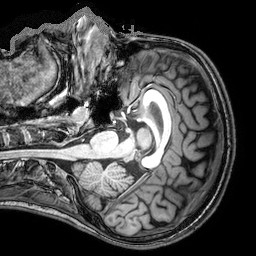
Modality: T1w
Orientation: coronal
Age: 18
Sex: male
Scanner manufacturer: philips
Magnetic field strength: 3 T
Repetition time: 8.307 s
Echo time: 3.868 s